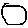
Label: circle